Question: I was wondering if there is an easy way to recreate the attached image using CSS3.
I've included this image as a page background but one of the senior devs told me there is an easy way to create this image background using CSS3.
I thought the background images can be done using CSS3 for repeatable patterns. But this image doesn't have any patterns that I could see.
Is that possible for this image?
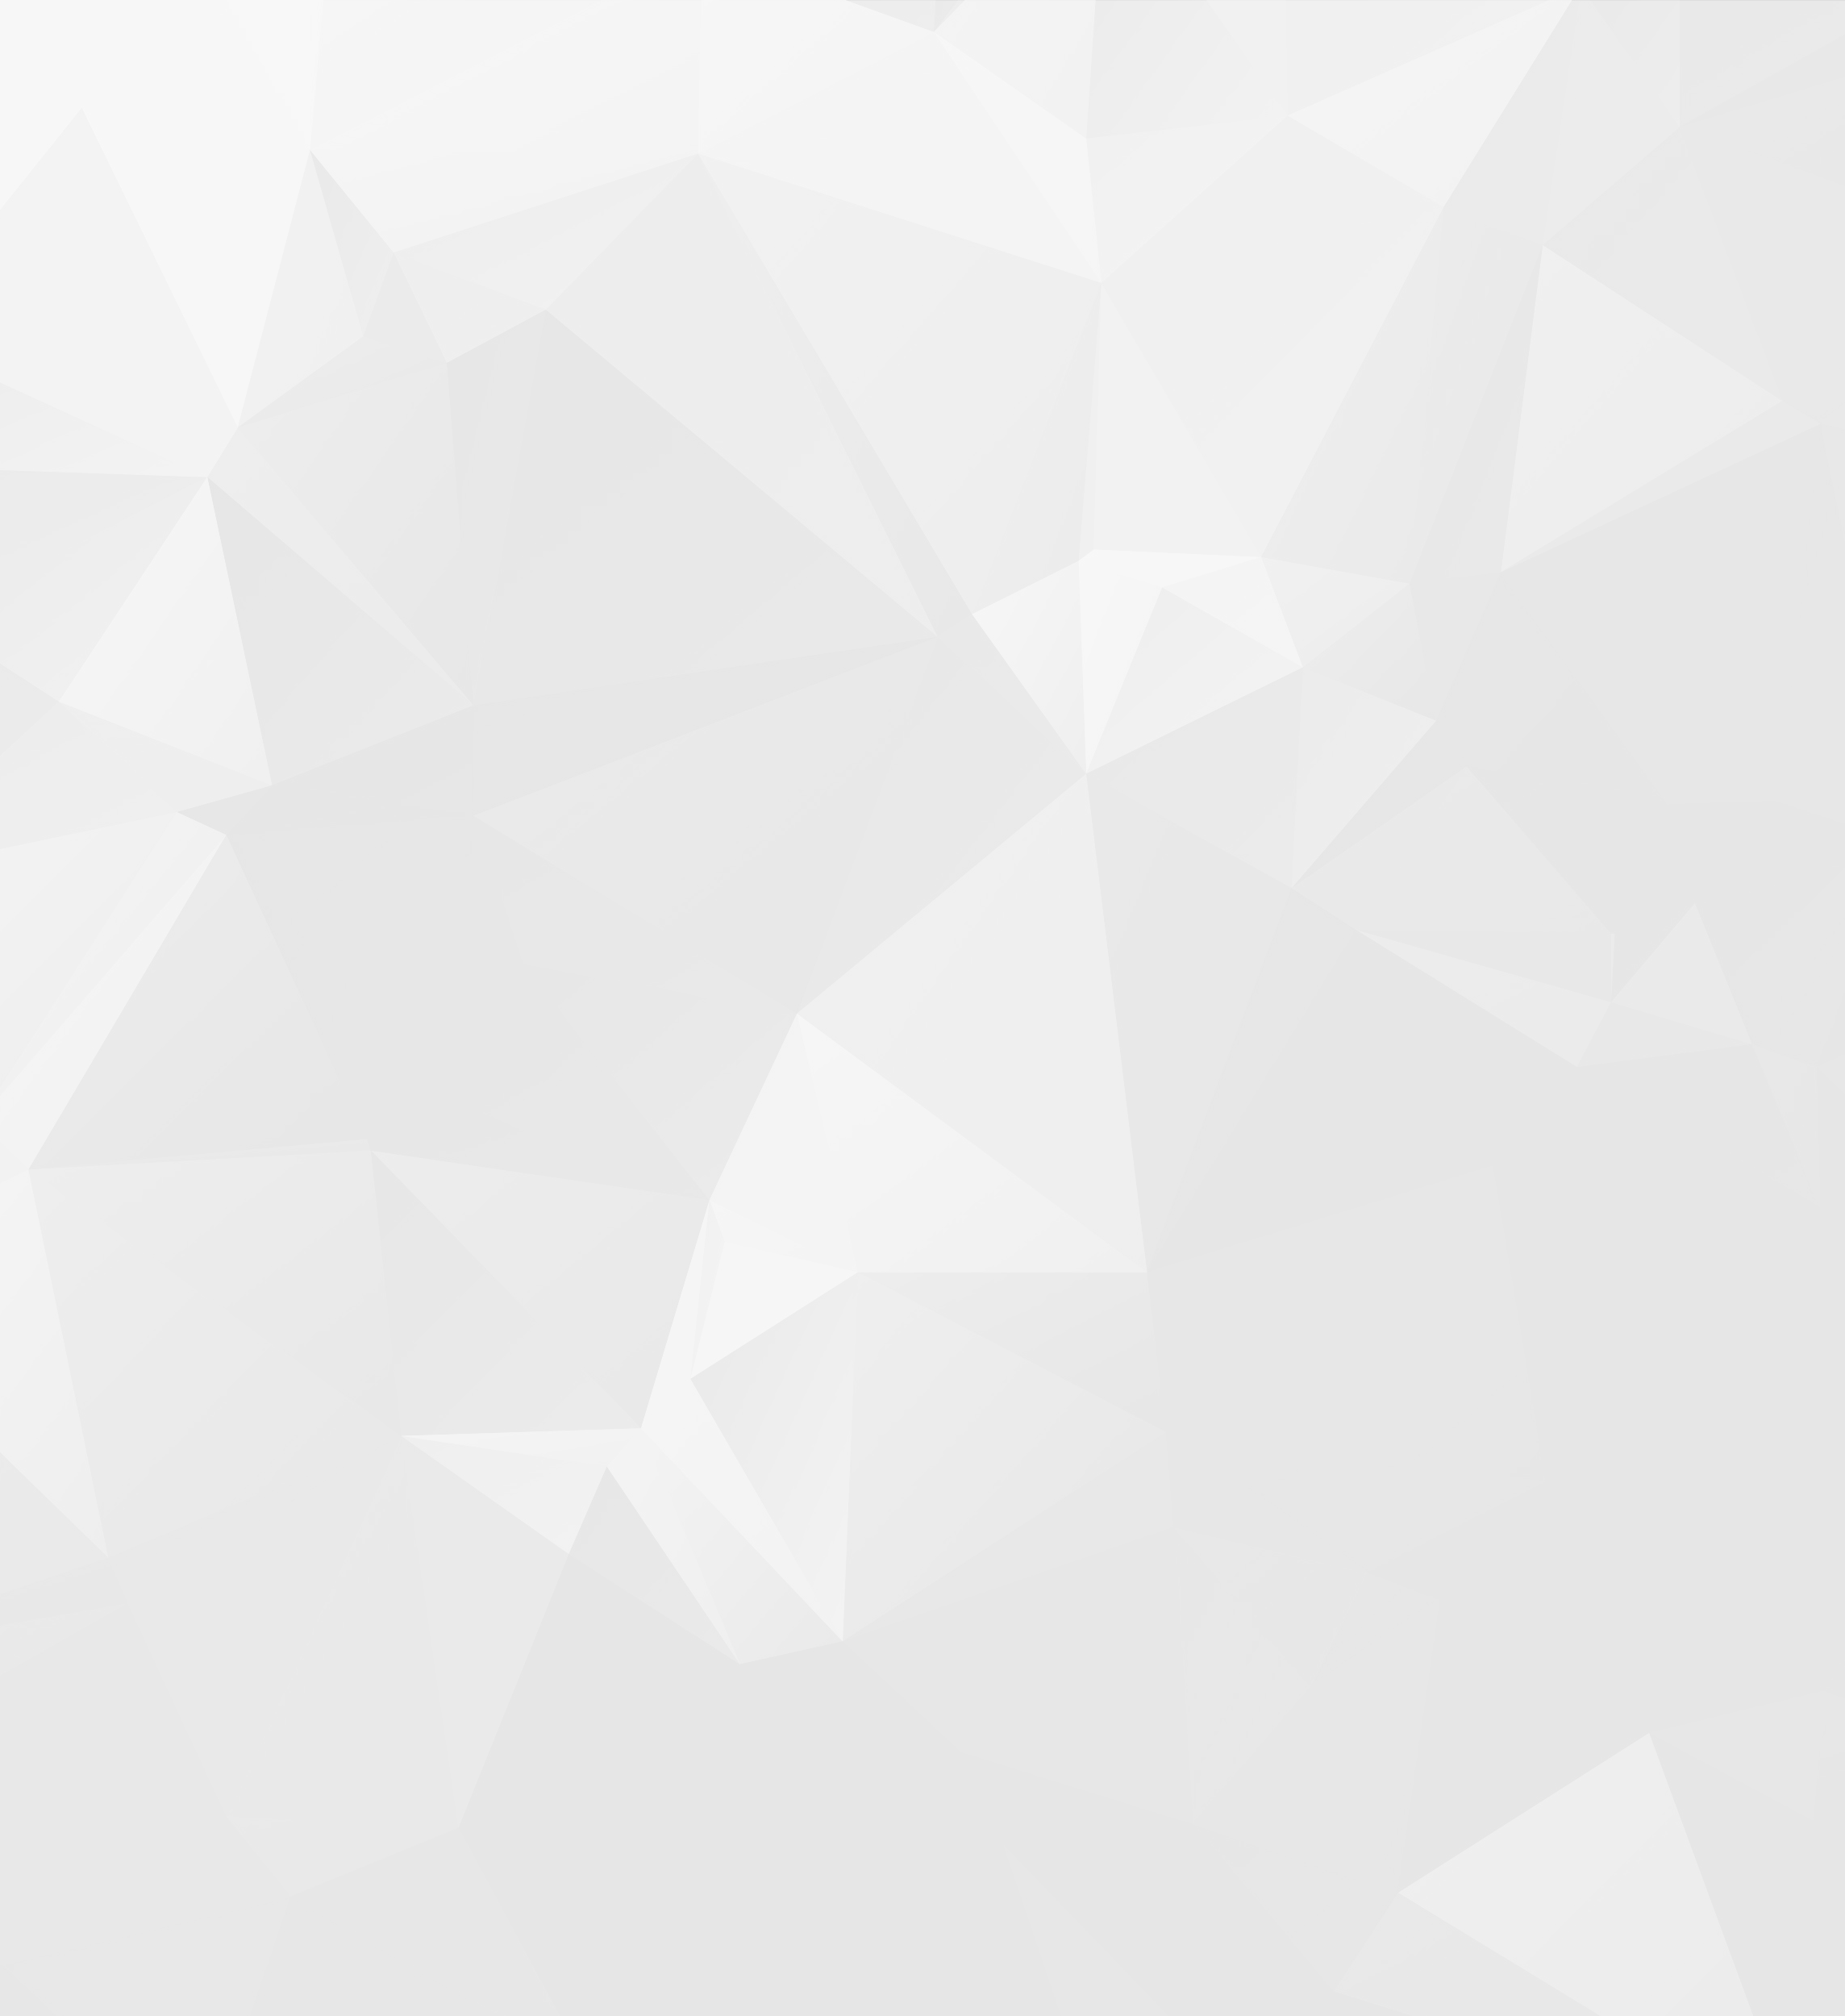
Answer: I think this is interesting as experiment, but its not pragmatic.
You can convert an image to css <URL>. PNGs work best.
Warning though, you will get tons of lines of HTML + CSS to create this image. It will come out pixel perfect though. I will also warn you that I tried uploading it to Jsfiddle, Jsbin and Codepen - all of them would just hang. Pen loaded and I couldn't save it since it's larger than 1MB.
<URL>
This is just for reference. Yes, you can convert to CSS, but it doesn't mean that you should. I suppose it might be useful for things like email? But not for large images.
Cheers!